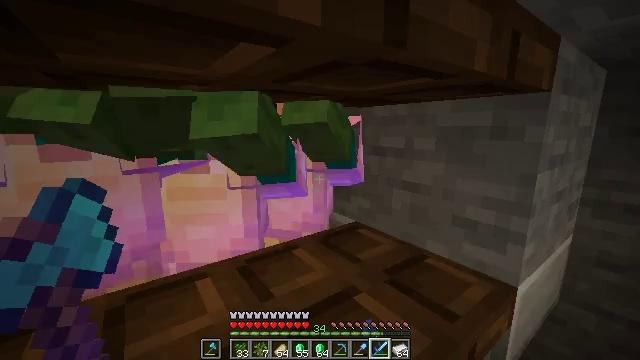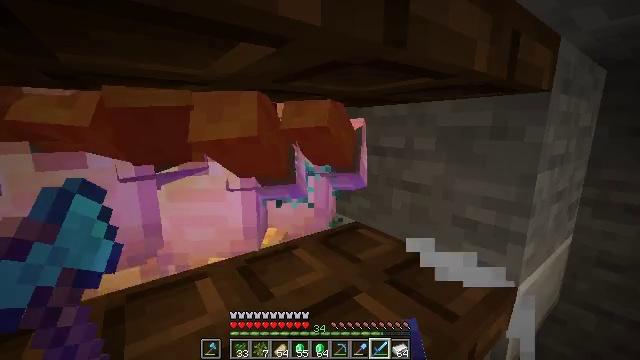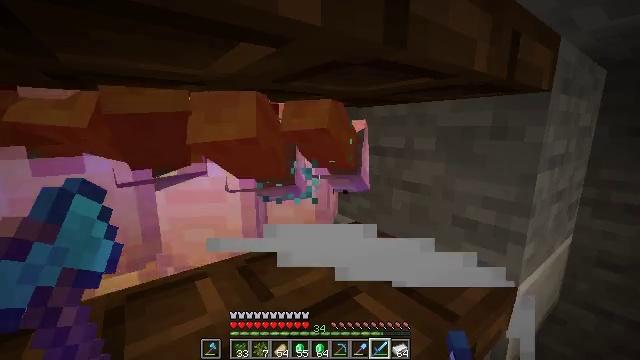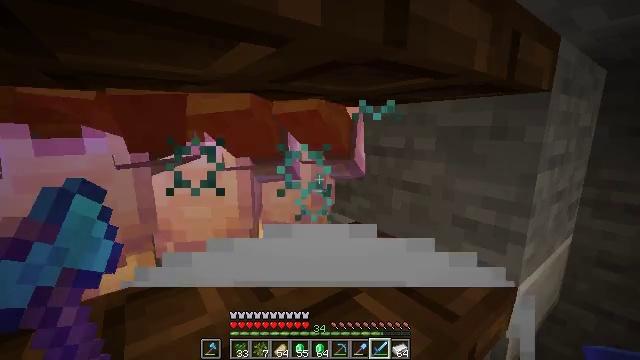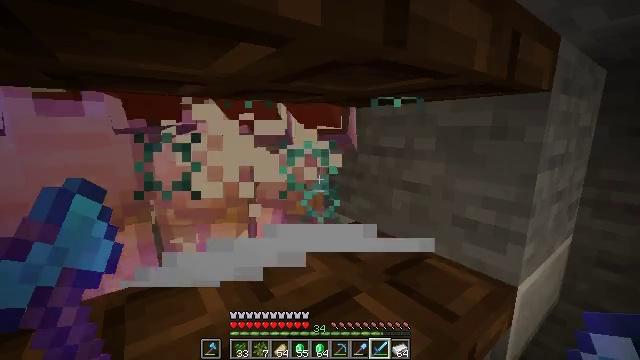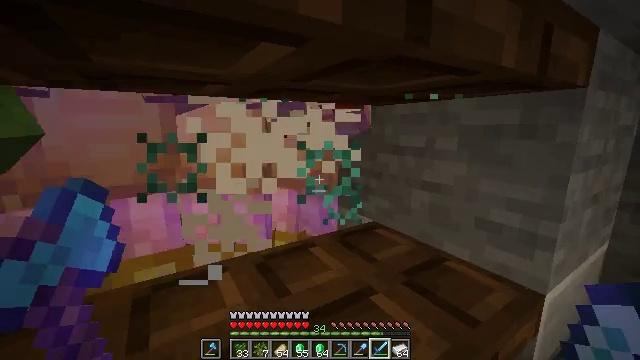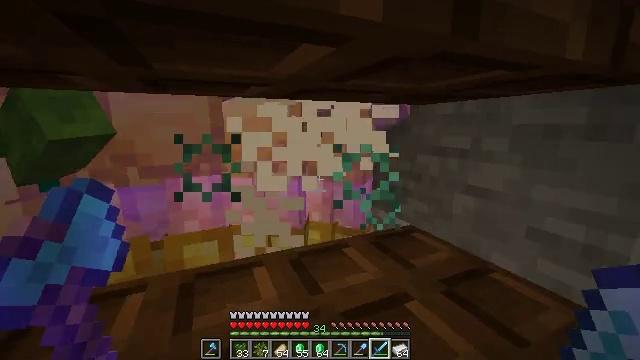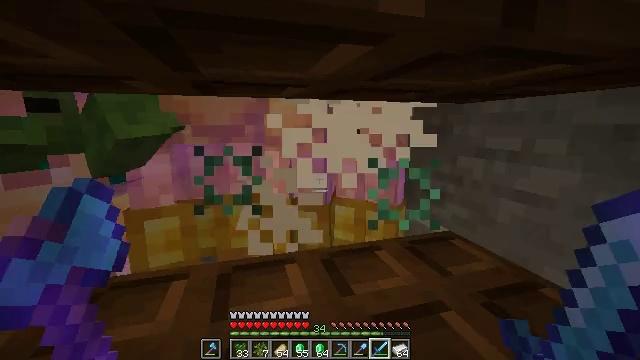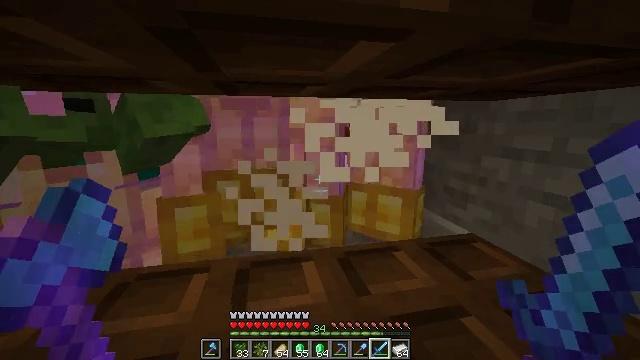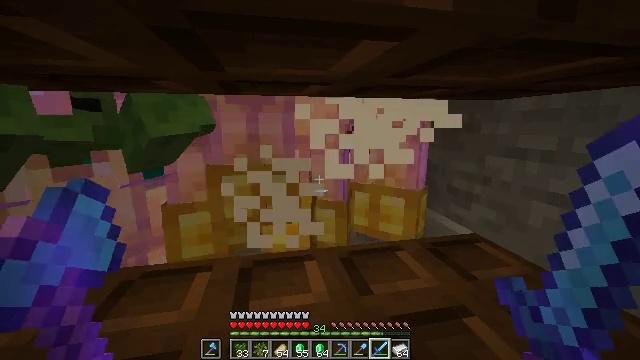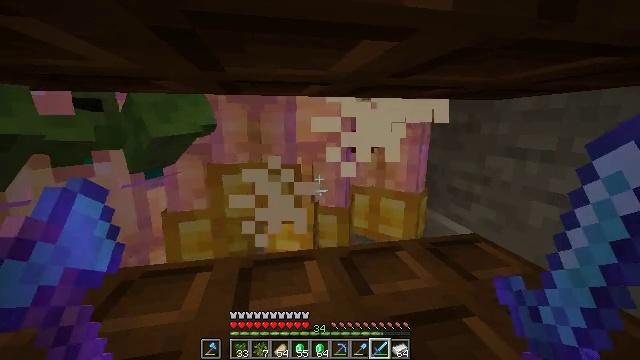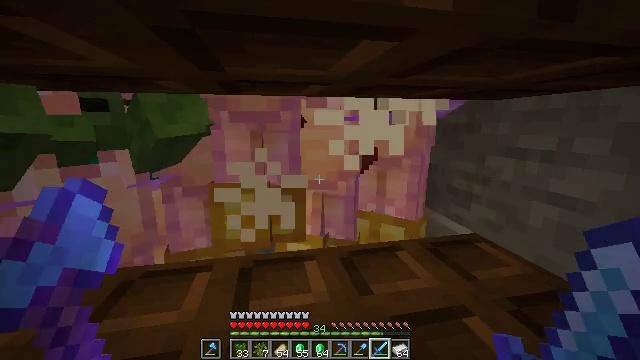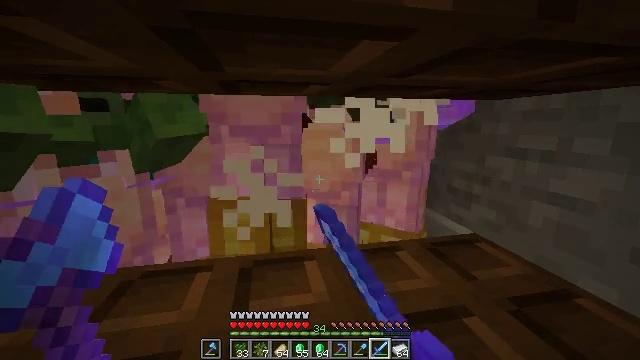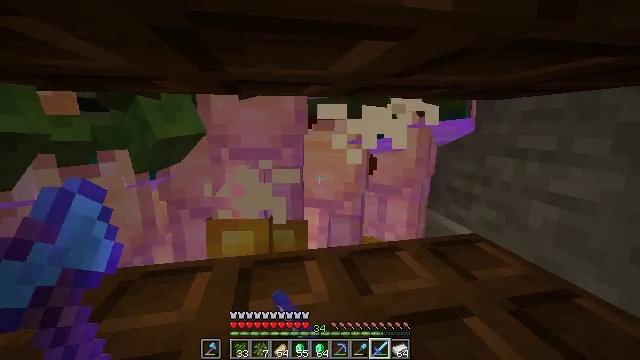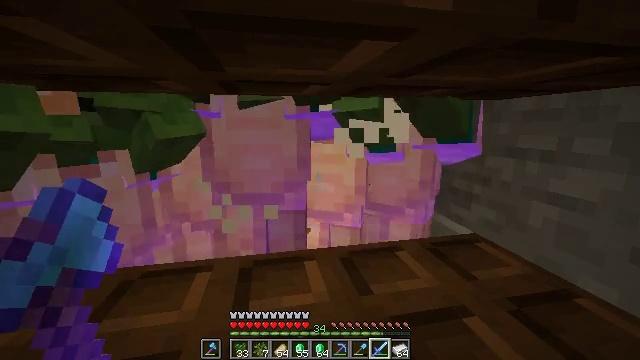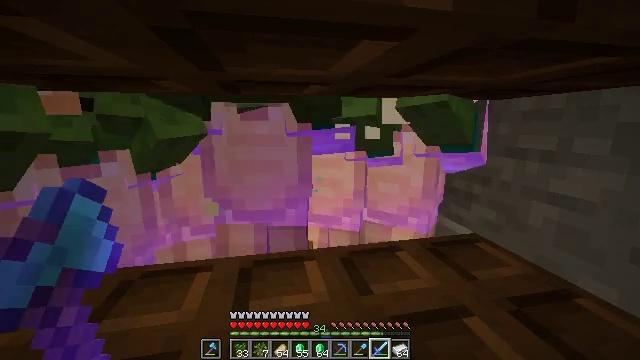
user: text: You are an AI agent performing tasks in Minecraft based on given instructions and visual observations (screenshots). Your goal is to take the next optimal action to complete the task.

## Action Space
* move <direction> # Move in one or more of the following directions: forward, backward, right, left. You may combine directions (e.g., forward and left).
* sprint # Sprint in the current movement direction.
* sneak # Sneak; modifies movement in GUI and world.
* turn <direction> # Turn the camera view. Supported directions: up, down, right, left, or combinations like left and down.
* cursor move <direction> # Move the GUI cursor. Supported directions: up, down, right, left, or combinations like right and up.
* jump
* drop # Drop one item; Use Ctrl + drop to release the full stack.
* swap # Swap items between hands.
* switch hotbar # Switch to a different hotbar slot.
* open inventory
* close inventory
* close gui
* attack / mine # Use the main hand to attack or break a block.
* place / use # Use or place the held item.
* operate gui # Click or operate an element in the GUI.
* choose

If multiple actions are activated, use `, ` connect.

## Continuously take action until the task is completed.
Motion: motion action
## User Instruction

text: Kill a zombie.
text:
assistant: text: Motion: attack / mine
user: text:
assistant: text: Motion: attack / mine
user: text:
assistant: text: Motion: attack / mine
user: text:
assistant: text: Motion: no_op
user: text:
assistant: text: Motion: turn left
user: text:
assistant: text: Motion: turn left
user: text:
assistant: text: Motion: turn left
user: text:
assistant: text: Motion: turn left
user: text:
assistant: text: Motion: no_op
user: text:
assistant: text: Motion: no_op
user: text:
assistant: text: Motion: attack / mine
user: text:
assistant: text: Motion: attack / mine
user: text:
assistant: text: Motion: attack / mine
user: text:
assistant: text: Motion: attack / mine
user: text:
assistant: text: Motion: attack / mine
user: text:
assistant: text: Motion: attack / mine
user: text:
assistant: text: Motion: attack / mine
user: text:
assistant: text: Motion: no_op
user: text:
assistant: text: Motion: no_op
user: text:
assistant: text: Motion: no_op
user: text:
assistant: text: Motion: turn left
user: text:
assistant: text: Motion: turn left
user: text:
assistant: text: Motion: turn left
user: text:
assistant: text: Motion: turn left
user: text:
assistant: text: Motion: no_op
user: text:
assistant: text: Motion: attack / mine
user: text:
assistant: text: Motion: attack / mine
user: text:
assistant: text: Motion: attack / mine
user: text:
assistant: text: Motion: attack / mine
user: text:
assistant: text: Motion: attack / mine